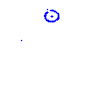
Particle: kaon